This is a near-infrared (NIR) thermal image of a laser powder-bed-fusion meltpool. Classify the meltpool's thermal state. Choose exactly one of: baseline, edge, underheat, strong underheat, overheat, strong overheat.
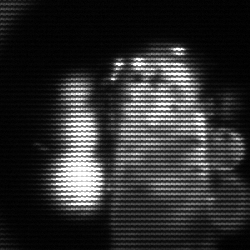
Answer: strong underheat